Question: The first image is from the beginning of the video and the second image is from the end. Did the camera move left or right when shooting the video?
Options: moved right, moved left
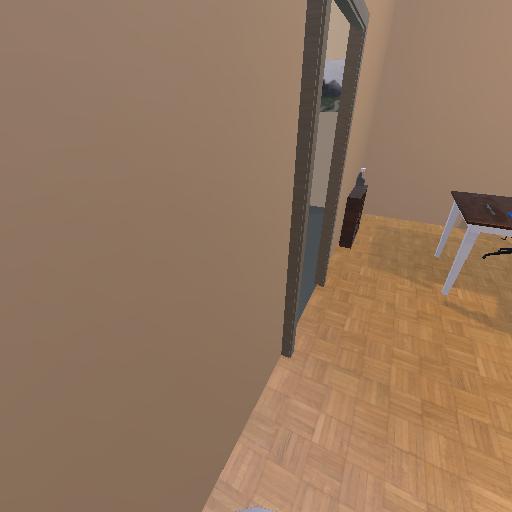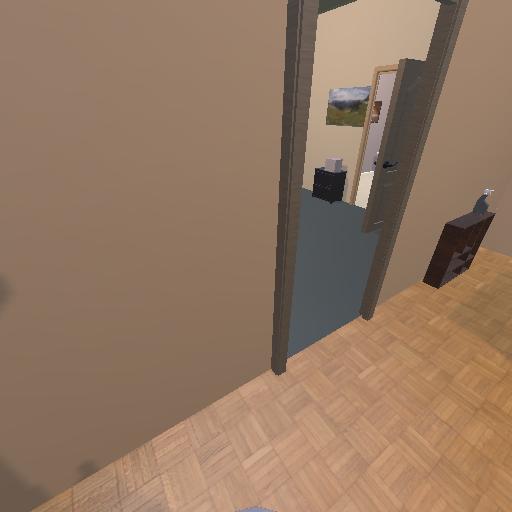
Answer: moved right